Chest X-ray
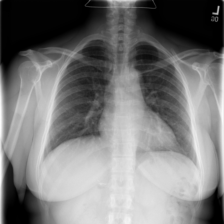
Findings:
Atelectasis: negative
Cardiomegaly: negative
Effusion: negative
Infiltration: positive
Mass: negative
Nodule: negative
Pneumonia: negative
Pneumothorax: negative
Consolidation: negative
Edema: negative
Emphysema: negative
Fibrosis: negative
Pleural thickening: negative
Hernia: negative